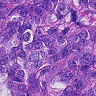
Metastatic tissue present: yes